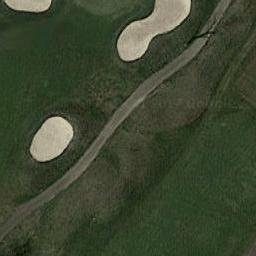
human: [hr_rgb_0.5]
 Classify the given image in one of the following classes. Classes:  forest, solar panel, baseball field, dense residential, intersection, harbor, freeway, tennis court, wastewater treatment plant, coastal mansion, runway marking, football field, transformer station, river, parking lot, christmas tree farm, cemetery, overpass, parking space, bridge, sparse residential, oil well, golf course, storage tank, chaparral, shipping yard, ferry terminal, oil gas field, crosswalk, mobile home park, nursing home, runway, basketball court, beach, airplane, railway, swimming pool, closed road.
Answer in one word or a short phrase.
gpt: golf course